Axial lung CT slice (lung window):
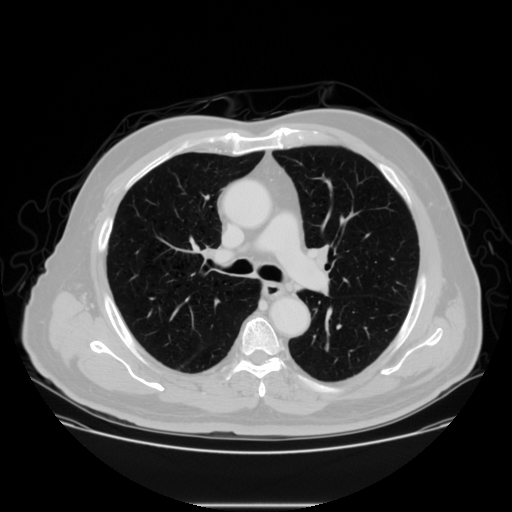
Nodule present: no